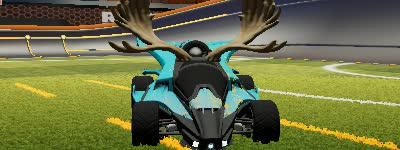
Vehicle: aftershock